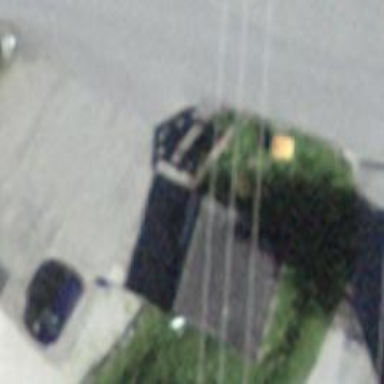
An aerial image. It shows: Post box is visible.